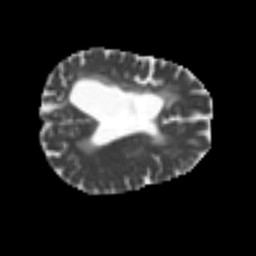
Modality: MD
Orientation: axial
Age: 54
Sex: female
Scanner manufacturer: siemens
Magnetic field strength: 3 T
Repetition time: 4.987 s
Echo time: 0.0792 s